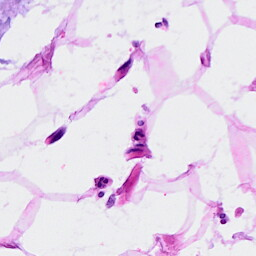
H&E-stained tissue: Breast